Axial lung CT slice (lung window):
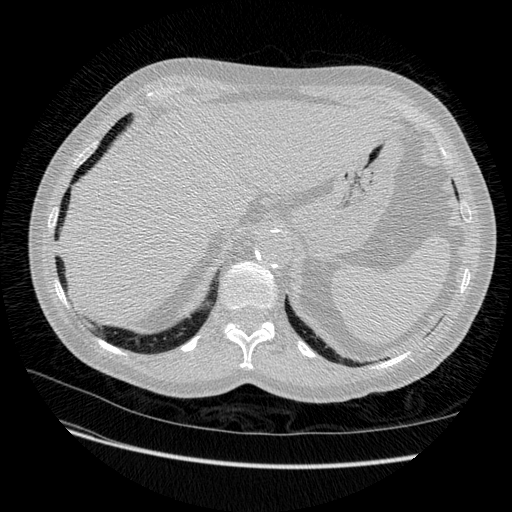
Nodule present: no